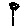
Label: flower